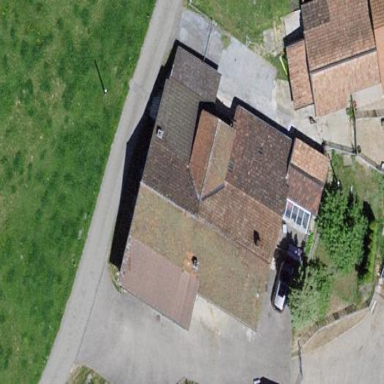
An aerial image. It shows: Farm building.